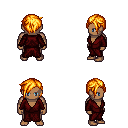
a pixel art fantasy rpg character, male body template, human, dark skin, red robe, teal pants, light blonde pixie cut hairstyle, four views (front, back, left, right), 2x2 character sprite sheet, small pixel art, hard edges, no anti-aliasing